Field crop: maize
Growth stage: 2
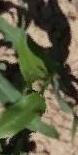
Species: maize